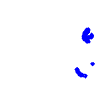
Particle: kaon